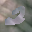
Label: 2